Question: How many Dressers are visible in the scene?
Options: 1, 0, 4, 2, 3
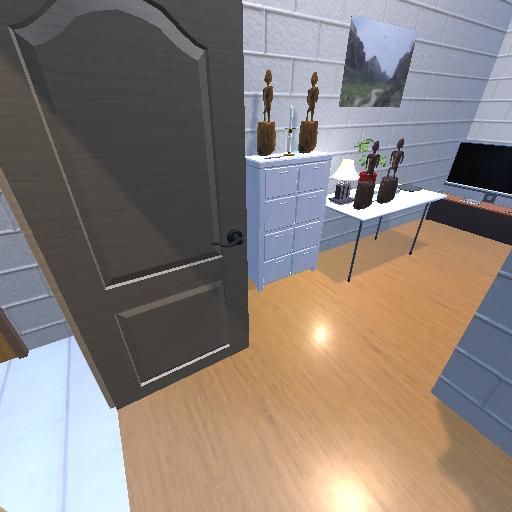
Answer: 1